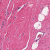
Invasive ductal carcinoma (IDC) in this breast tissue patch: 0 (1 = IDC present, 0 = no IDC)